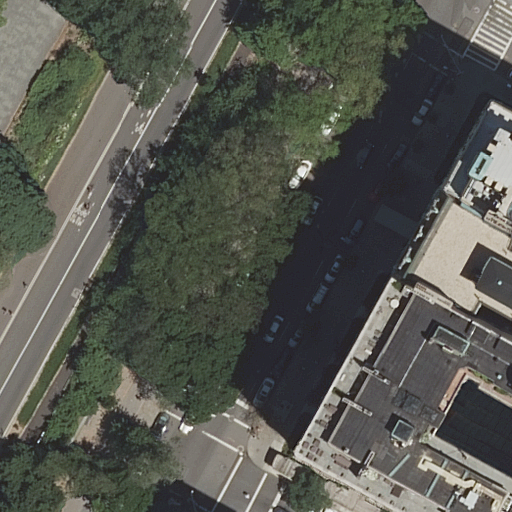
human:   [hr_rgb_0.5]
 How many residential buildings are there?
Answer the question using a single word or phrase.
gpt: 3

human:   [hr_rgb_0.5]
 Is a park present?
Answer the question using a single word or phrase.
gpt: yes

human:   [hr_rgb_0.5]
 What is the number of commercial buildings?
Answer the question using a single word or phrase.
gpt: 0

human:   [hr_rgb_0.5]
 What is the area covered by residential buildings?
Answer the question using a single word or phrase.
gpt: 833m2

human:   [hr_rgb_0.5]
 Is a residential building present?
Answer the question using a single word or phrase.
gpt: yes

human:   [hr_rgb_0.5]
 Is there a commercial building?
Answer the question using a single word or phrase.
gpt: no

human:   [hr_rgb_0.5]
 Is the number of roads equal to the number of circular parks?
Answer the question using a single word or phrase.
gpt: no

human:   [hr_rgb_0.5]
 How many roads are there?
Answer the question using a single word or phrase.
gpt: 8

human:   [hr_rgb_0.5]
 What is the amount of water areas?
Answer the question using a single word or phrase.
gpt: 0

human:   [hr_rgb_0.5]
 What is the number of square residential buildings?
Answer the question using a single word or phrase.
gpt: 0

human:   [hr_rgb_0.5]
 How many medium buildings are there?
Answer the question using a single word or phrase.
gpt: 3

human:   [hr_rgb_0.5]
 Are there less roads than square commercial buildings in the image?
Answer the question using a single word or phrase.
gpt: no

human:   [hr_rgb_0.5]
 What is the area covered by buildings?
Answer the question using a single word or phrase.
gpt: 833m2

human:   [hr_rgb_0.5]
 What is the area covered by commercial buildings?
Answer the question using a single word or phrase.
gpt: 0m2

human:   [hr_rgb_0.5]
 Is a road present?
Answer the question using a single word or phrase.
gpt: yes

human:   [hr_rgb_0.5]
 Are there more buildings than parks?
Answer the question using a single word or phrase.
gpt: yes

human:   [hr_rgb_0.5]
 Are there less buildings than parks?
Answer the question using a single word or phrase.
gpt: no

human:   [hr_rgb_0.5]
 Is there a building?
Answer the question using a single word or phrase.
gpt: yes

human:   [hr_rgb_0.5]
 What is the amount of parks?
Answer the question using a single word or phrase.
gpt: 1

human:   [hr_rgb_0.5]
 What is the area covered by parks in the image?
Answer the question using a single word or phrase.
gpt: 10410m2

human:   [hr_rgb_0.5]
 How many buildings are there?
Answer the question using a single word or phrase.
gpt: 3

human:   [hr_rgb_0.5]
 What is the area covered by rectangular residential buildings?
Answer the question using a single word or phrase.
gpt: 144m2

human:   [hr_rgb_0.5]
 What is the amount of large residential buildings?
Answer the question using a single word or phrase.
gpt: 0

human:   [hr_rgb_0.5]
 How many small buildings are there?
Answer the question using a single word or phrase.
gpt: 0

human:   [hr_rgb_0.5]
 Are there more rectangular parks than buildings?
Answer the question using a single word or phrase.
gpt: no

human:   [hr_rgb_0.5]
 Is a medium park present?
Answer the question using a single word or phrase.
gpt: no

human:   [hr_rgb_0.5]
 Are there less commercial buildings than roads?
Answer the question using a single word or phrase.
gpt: yes

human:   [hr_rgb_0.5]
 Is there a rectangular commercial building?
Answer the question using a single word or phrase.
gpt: no

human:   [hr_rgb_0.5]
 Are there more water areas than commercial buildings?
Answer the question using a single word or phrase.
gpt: no

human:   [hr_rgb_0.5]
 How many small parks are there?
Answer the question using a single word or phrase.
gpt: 0

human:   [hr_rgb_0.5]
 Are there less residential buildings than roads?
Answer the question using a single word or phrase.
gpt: yes

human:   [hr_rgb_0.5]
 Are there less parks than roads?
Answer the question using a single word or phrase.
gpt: yes

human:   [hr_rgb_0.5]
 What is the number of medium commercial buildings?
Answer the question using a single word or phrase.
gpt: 0

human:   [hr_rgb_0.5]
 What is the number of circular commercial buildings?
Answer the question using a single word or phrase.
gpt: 0

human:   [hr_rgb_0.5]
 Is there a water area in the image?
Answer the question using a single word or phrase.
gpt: no

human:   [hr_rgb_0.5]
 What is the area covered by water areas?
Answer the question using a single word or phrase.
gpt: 0m2

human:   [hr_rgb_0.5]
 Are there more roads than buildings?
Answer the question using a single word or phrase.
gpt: yes

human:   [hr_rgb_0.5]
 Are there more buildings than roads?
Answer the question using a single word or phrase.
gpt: no

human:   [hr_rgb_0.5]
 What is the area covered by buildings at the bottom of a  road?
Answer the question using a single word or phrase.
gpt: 833m2

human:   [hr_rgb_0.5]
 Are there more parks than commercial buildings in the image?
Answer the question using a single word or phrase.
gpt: yes

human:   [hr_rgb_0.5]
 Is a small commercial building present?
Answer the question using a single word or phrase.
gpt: no

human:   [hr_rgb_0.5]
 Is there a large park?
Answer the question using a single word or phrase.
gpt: yes

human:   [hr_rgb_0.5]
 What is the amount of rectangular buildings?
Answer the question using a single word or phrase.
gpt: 1

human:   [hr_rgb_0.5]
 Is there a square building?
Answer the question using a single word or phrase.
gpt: no

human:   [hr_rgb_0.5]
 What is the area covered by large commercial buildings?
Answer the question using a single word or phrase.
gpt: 0m2

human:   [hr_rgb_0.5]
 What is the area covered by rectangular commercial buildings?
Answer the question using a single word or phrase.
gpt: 0m2

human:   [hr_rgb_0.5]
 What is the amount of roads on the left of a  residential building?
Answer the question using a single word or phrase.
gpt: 8

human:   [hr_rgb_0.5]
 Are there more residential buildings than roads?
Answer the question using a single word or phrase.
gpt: no

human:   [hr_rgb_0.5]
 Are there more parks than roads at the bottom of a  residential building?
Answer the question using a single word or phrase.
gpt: no

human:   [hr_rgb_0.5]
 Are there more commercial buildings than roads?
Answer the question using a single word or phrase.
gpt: no

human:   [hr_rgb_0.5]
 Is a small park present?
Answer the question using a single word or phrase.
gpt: no

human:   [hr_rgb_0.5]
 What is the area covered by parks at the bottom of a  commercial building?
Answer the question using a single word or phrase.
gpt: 0m2

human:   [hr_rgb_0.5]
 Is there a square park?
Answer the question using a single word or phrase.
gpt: no

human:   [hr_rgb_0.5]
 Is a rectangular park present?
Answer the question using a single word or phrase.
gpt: yes

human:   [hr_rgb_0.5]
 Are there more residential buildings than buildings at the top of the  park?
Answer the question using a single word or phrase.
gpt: yes

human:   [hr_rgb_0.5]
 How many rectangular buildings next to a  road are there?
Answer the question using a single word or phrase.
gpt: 1

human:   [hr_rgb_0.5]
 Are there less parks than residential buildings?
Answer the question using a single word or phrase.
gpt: yes

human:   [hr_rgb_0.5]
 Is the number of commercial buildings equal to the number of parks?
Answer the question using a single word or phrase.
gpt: no

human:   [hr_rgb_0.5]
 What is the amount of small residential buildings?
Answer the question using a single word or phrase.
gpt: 0

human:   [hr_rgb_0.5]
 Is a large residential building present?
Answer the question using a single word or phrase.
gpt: no

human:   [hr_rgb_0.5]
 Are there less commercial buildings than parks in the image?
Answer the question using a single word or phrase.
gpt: yes

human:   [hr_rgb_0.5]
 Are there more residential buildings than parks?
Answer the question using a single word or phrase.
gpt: yes

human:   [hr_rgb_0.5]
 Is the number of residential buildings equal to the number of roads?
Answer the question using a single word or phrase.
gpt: no

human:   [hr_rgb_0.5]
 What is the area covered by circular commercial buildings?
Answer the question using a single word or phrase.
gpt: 0m2